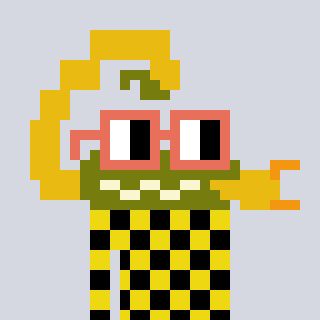
a pixel art character with square orange glasses, a scorpion-shaped head and a yellow-colored body on a cool background